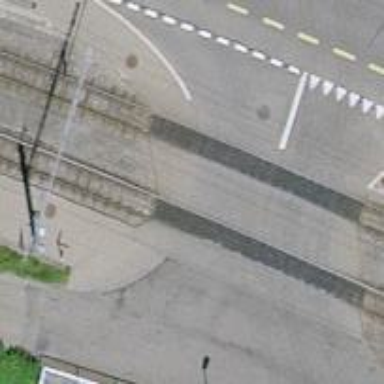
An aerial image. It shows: Railway level crossing.